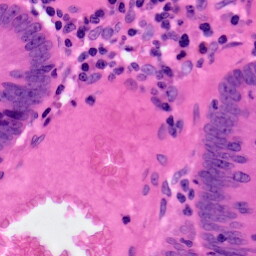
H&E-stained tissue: Colon